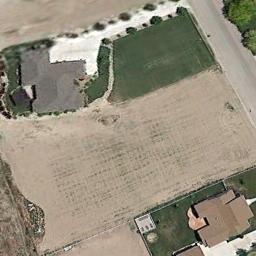
Label: residential